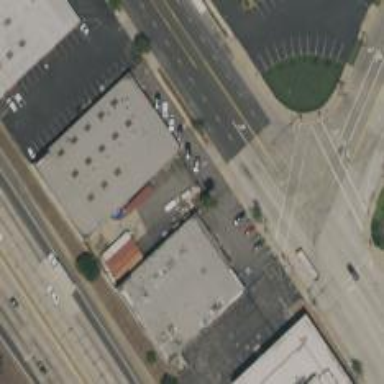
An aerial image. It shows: Warehouse building.